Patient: sex F, age 56
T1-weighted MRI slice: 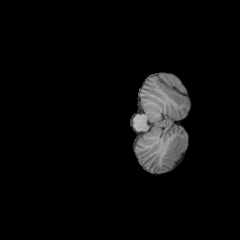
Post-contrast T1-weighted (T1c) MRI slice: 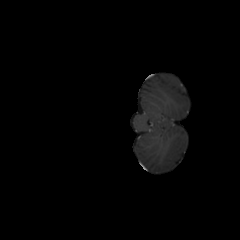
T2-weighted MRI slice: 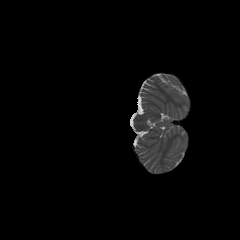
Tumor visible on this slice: no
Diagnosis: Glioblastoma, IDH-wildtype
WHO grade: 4